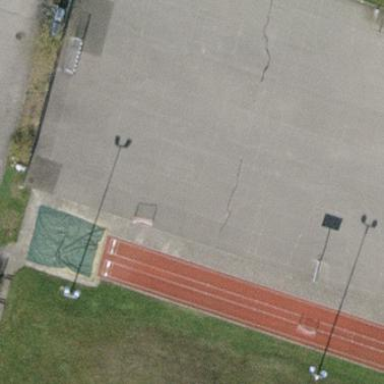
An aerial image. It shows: Athletic track located in leisure land area.